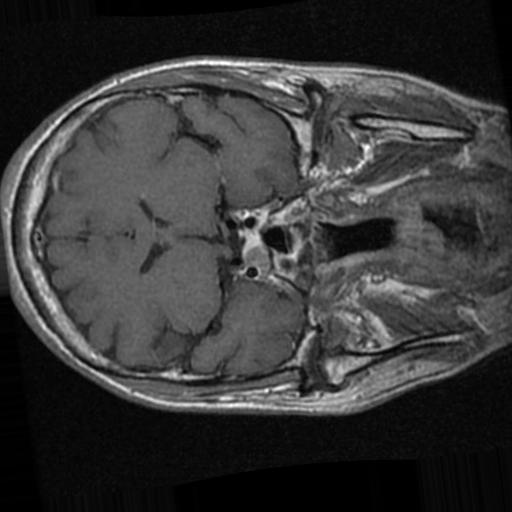
Label: brain_tumor